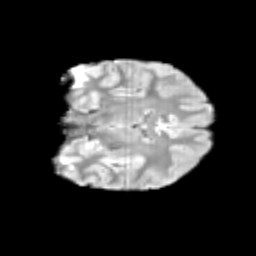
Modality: T2w
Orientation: coronal
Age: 9
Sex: male
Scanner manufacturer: siemens
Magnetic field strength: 3 T
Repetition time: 3.8 s
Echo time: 0.07 s